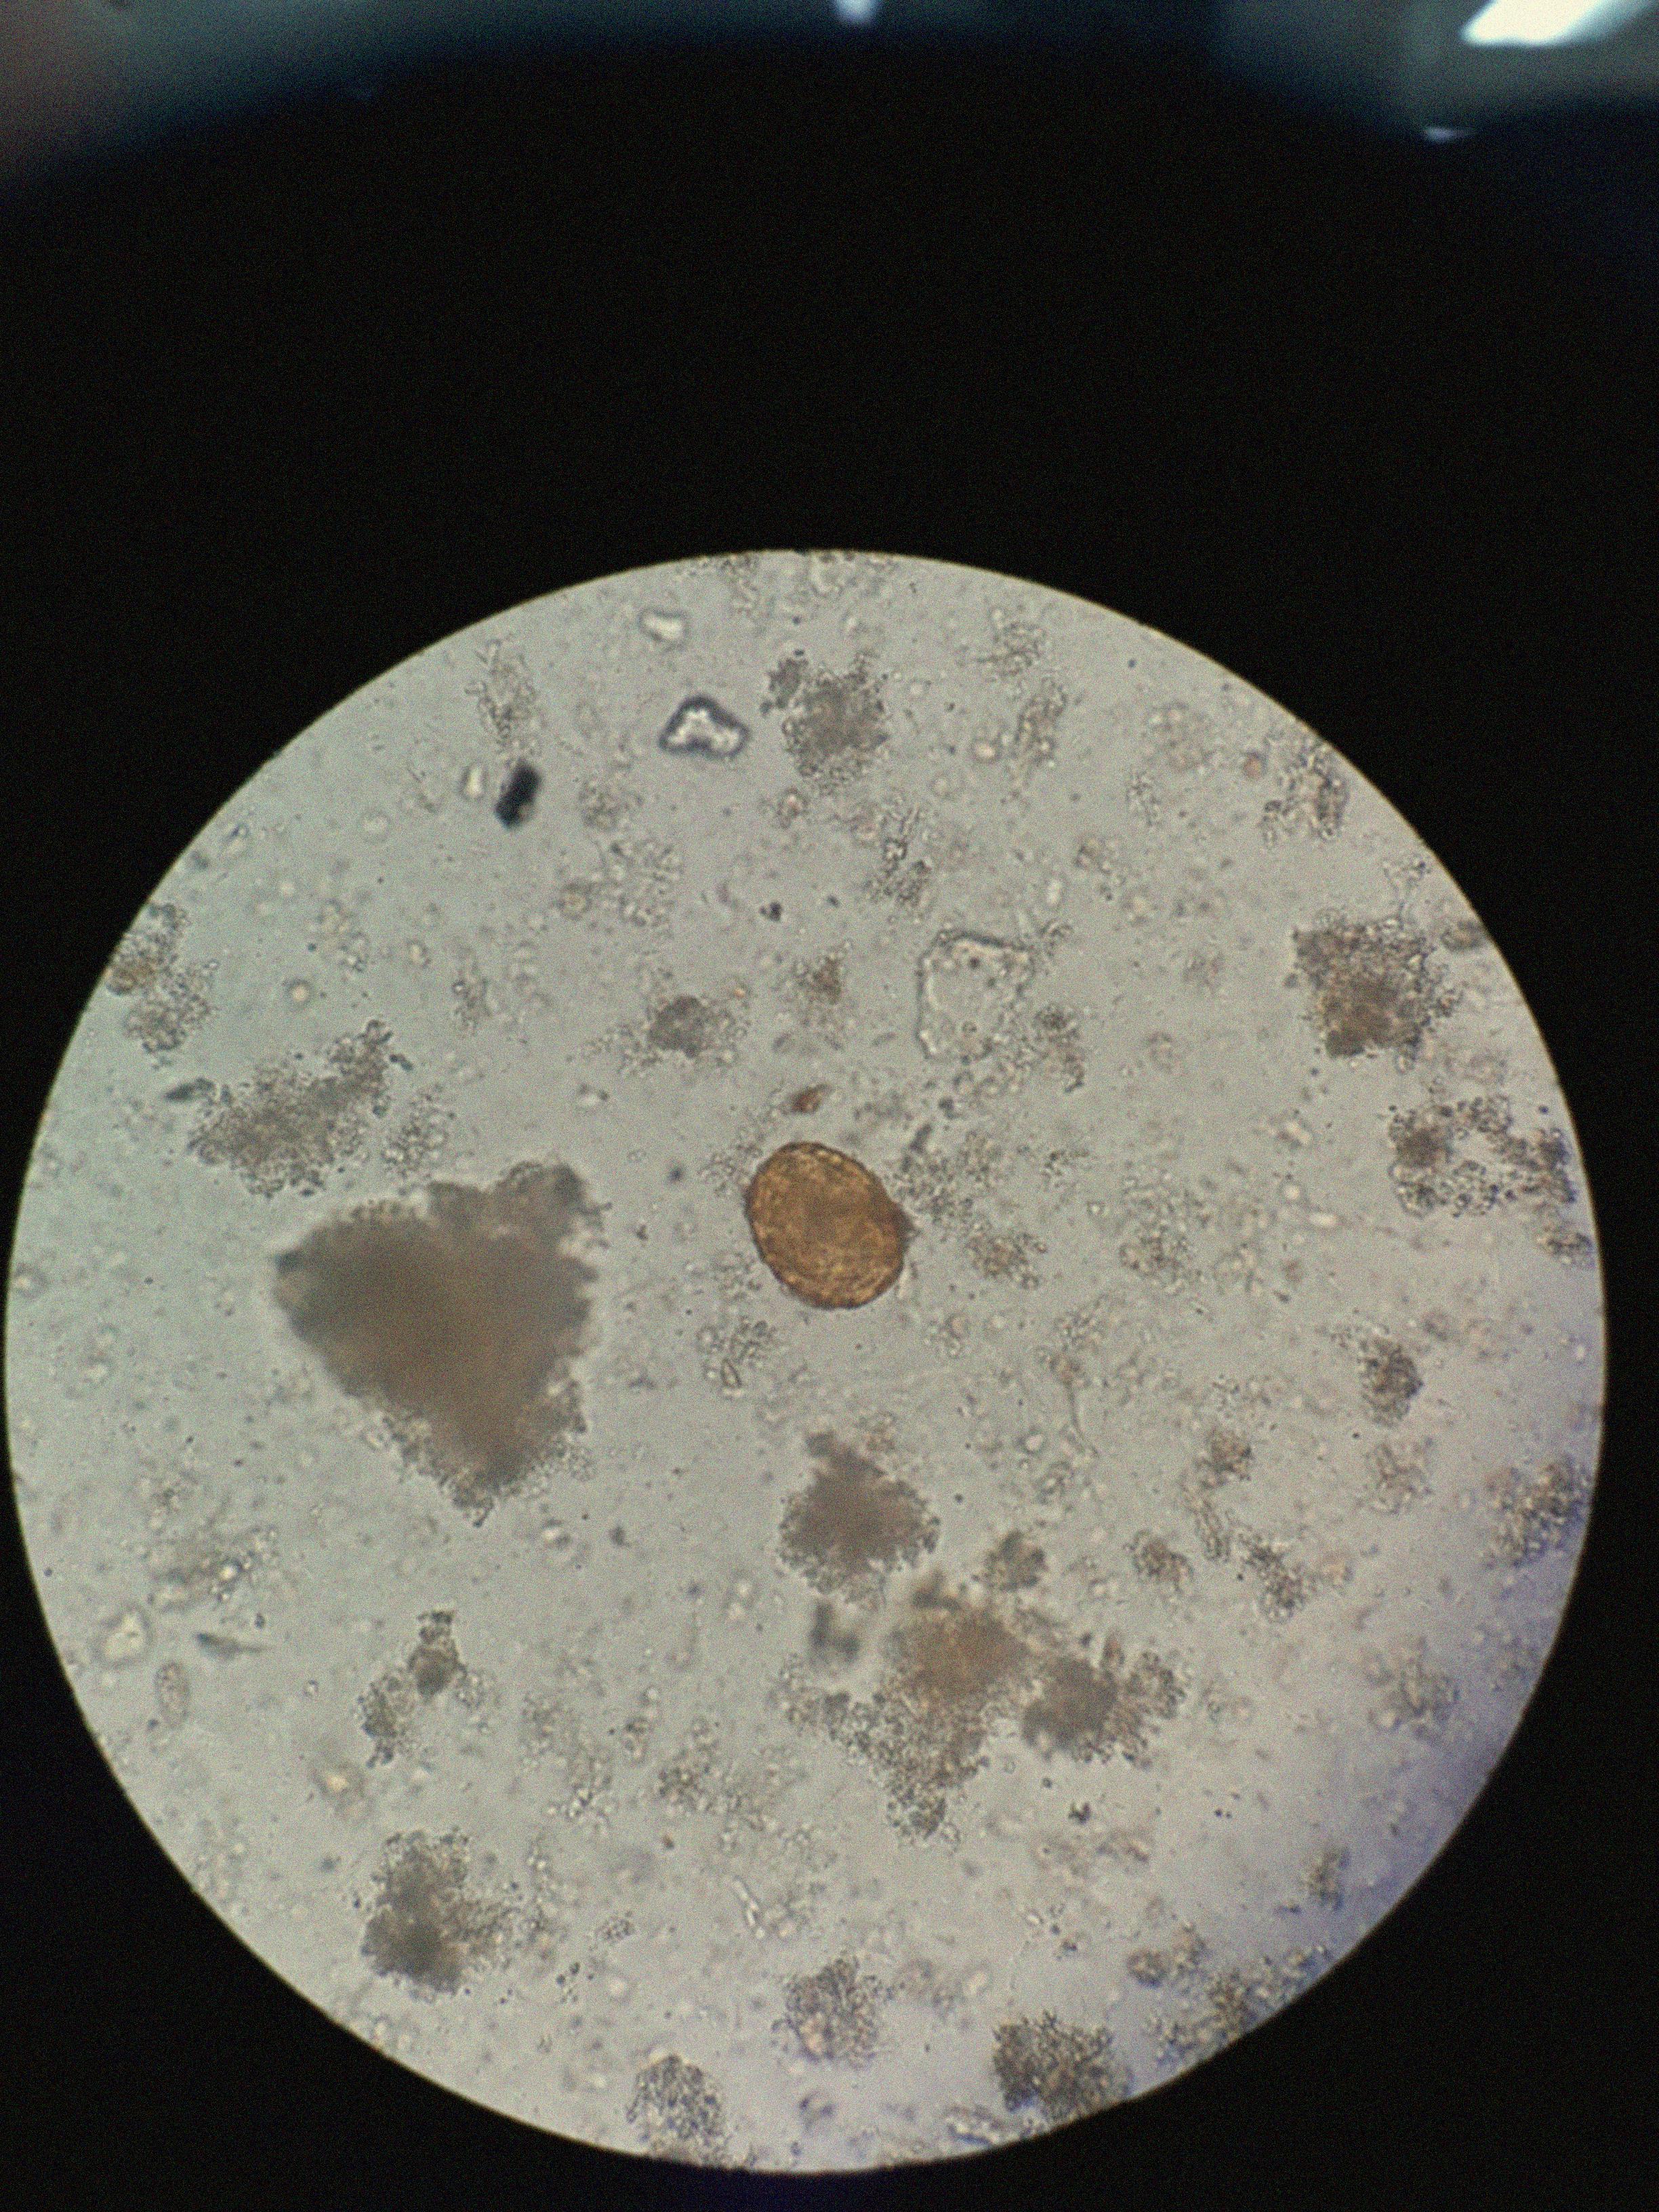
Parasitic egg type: Ascaris lumbricoides